Question: Determine whether the two graphs given in the figure are isomorphic. If you think they are isomorphic, answer 1; if you think they are not isomorphic, answer 0.
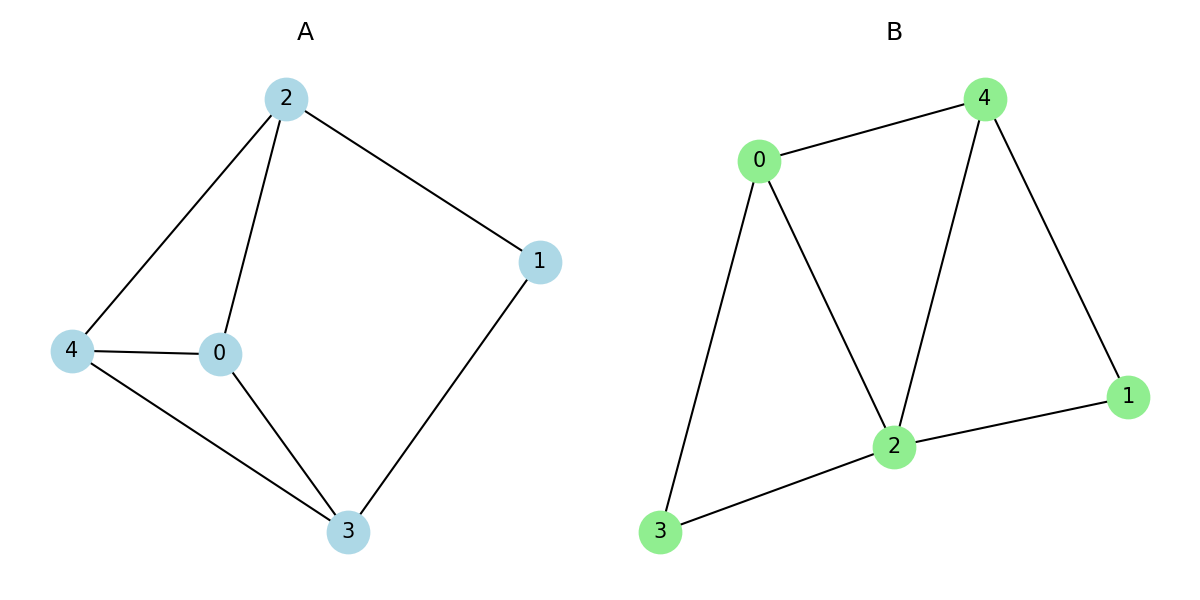
Answer: 0